Interaction volume radius: 10 \u00c5
Interaction volume height: 15 \u00c5
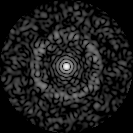
Disorder parameter: 0.8554